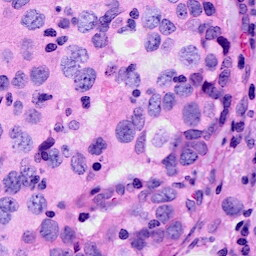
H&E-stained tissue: Breast